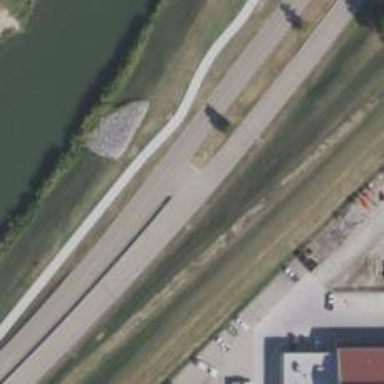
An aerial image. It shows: Secondary link road.